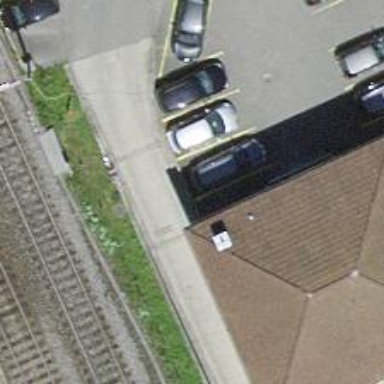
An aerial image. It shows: Parking entrance.